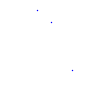
Particle: pion